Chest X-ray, PA view. Patient: 54 years old, sex F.
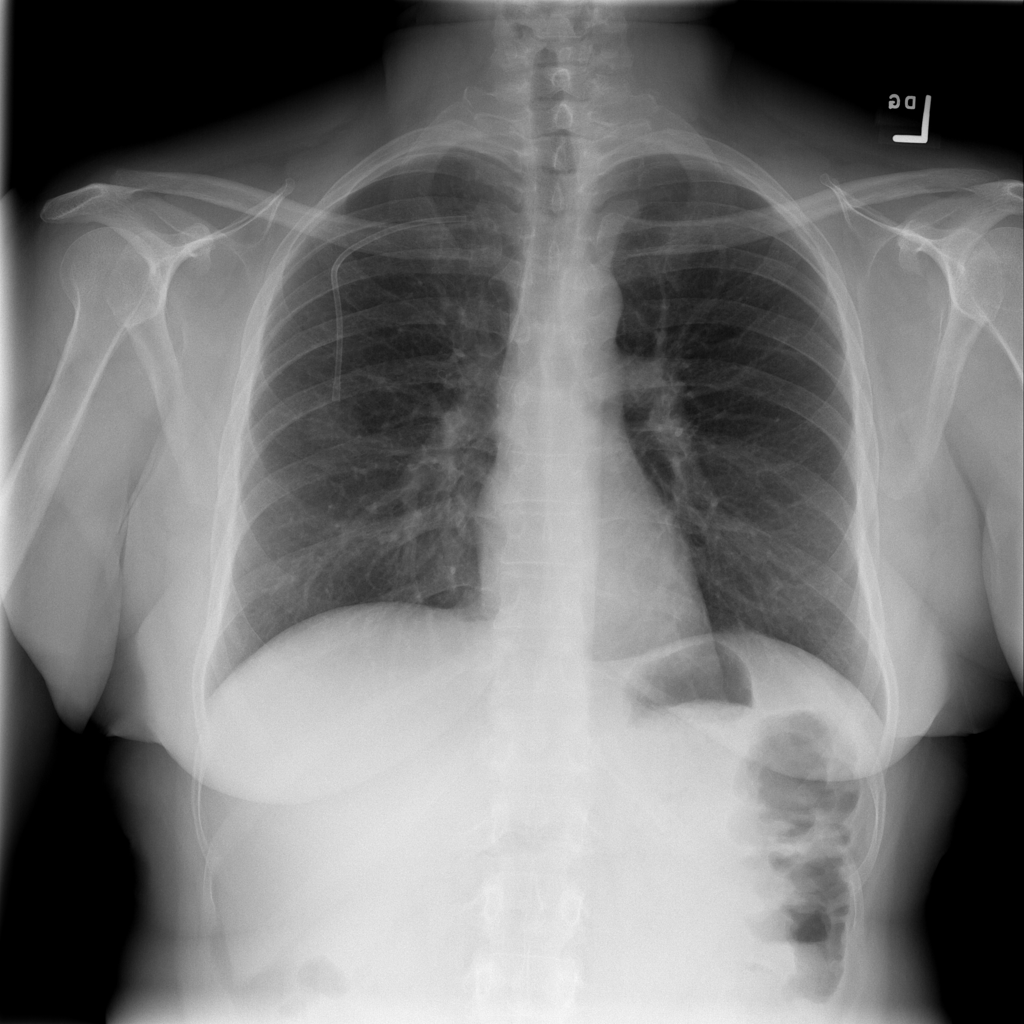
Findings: No Finding